RGB frame:
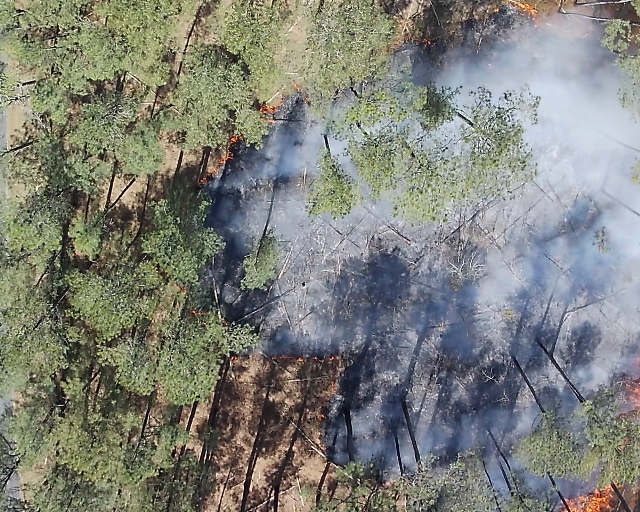
Thermal frame:
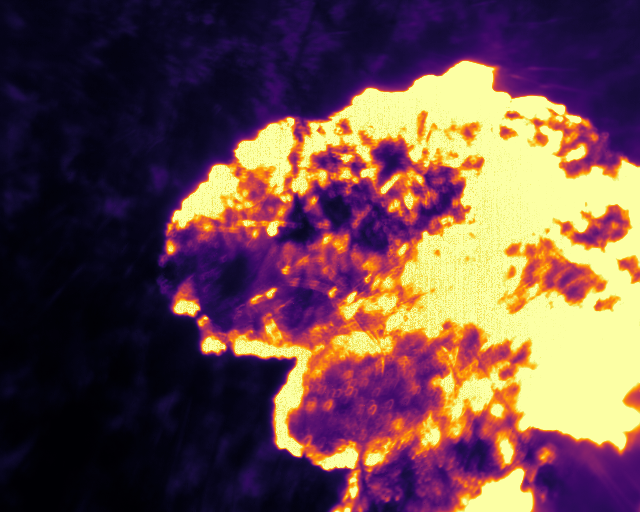
Captured: 2026-02-27 02:35:17
Pixels at or above 80 °C: 145680 (fraction of frame: 0.4446)